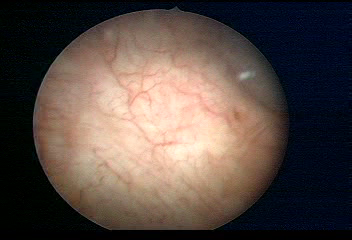
Modality: WLC
Class: Normal mucosa
Bladder cancer association: No